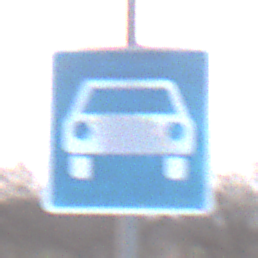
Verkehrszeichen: Kraftfahrstrasse
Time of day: SunriseSunset
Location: Outdoor (Nature)
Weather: Clear
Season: NotSpecified
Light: Natural